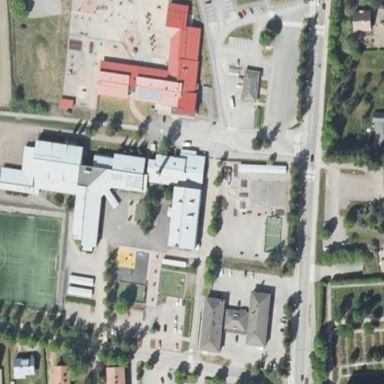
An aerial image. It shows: School building.